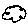
Label: cloud